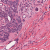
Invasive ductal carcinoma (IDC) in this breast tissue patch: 1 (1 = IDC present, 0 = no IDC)